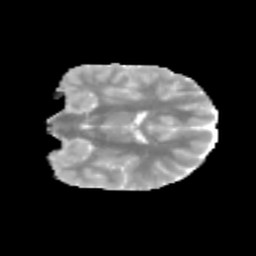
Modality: MD
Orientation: coronal
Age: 11
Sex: male
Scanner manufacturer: siemens
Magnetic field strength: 3 T
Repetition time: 3.8 s
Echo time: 0.07 s